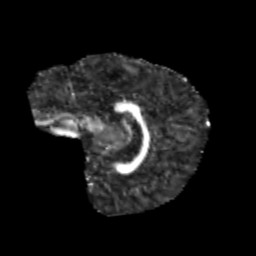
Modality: FA
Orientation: sagittal
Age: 9
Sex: male
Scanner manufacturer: siemens
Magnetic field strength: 3 T
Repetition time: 3.8 s
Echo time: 0.07 s